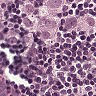
Metastatic tissue present: yes